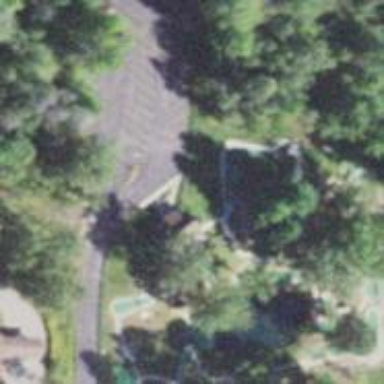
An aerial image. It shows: Miniature golf course.